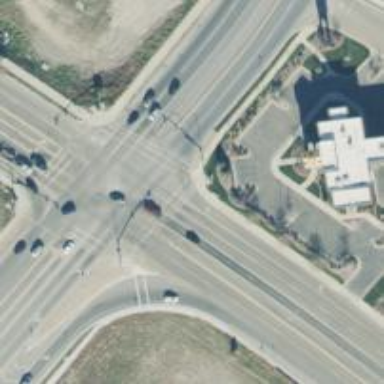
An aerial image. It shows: Crossing road.